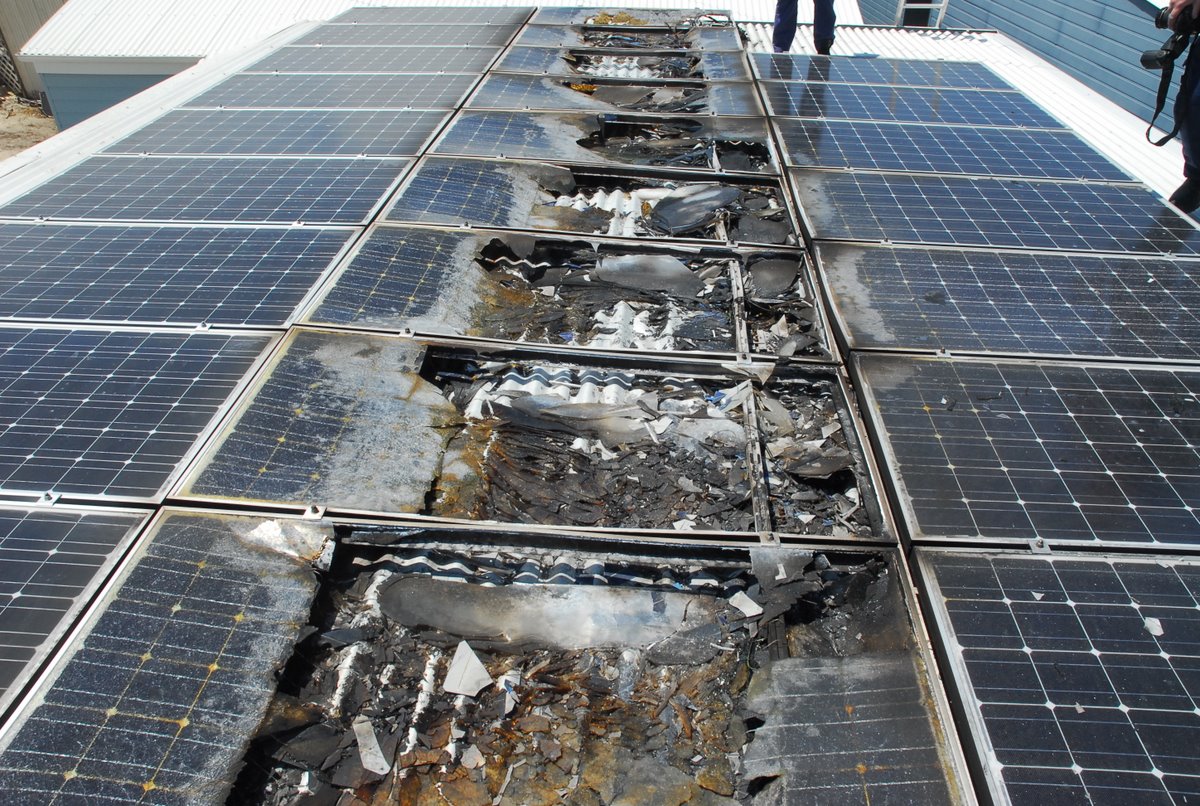
Label: Electrical-damage